Aerial crown-view tile of a tropical tree (Barro Colorado Island, Panama), acquired 20250818:
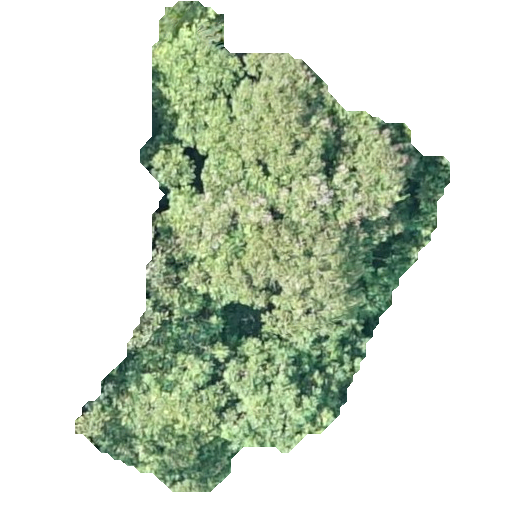
Species: Dipteryx oleifera
GBIF accepted scientific name: Dipteryx oleifera
Crown area: 146.941 m²